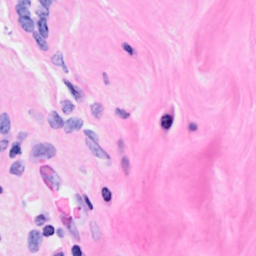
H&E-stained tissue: Breast